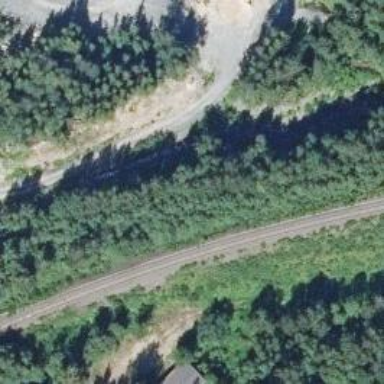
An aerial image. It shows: Abandoned railway.